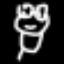
Label: frog